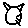
Label: cat